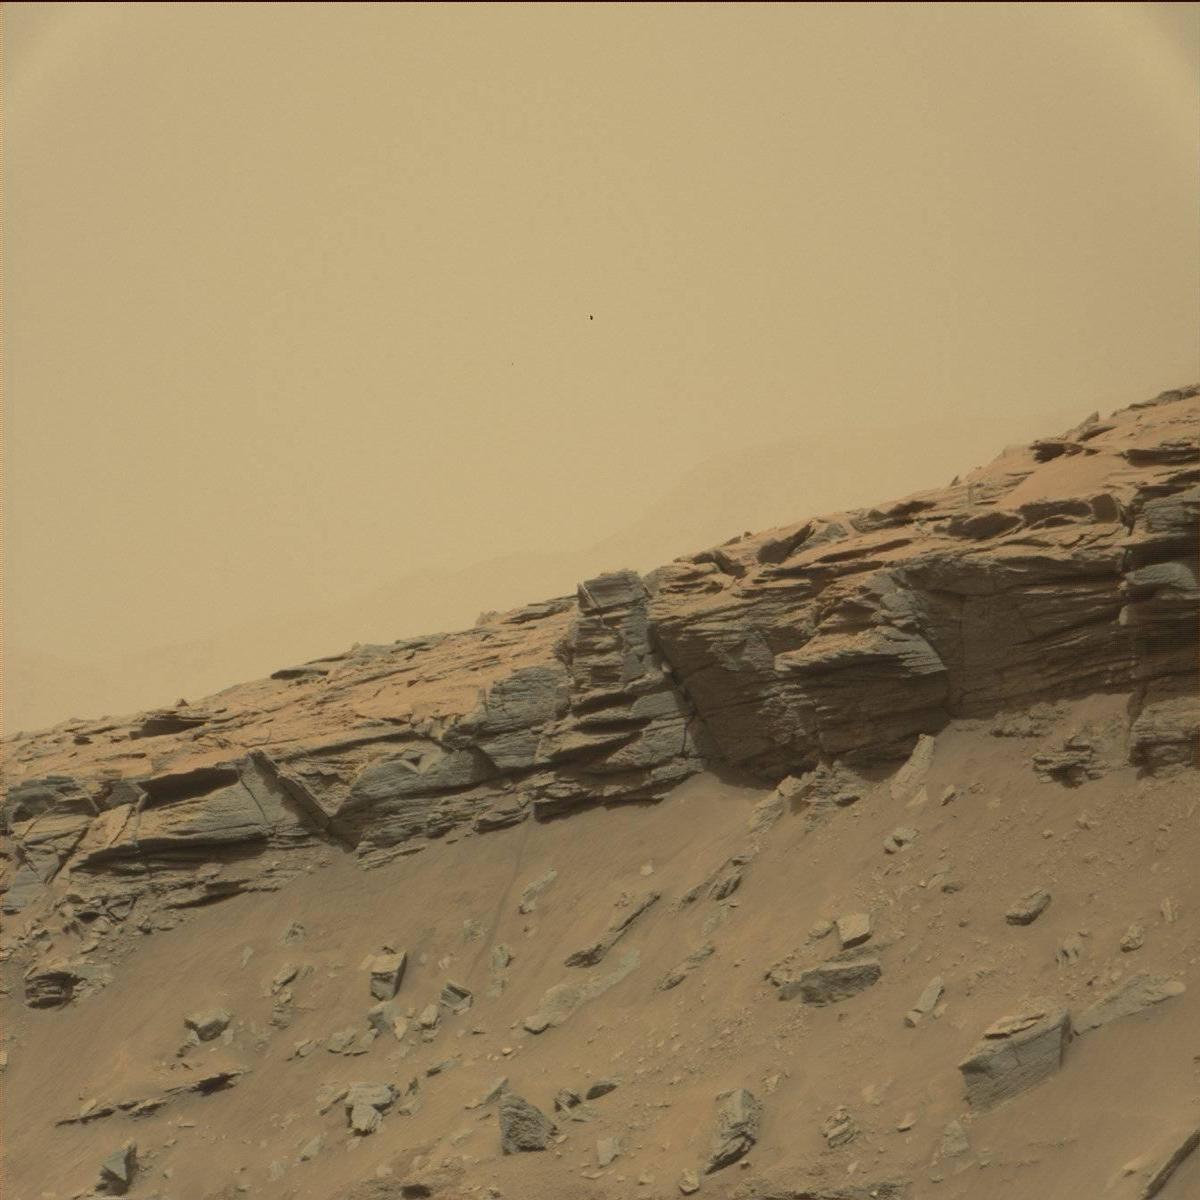
Terrain classes present: Bedrock, Ridge, Sand / Soil, Sky